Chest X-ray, PA view. Patient: 49 years old, sex M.
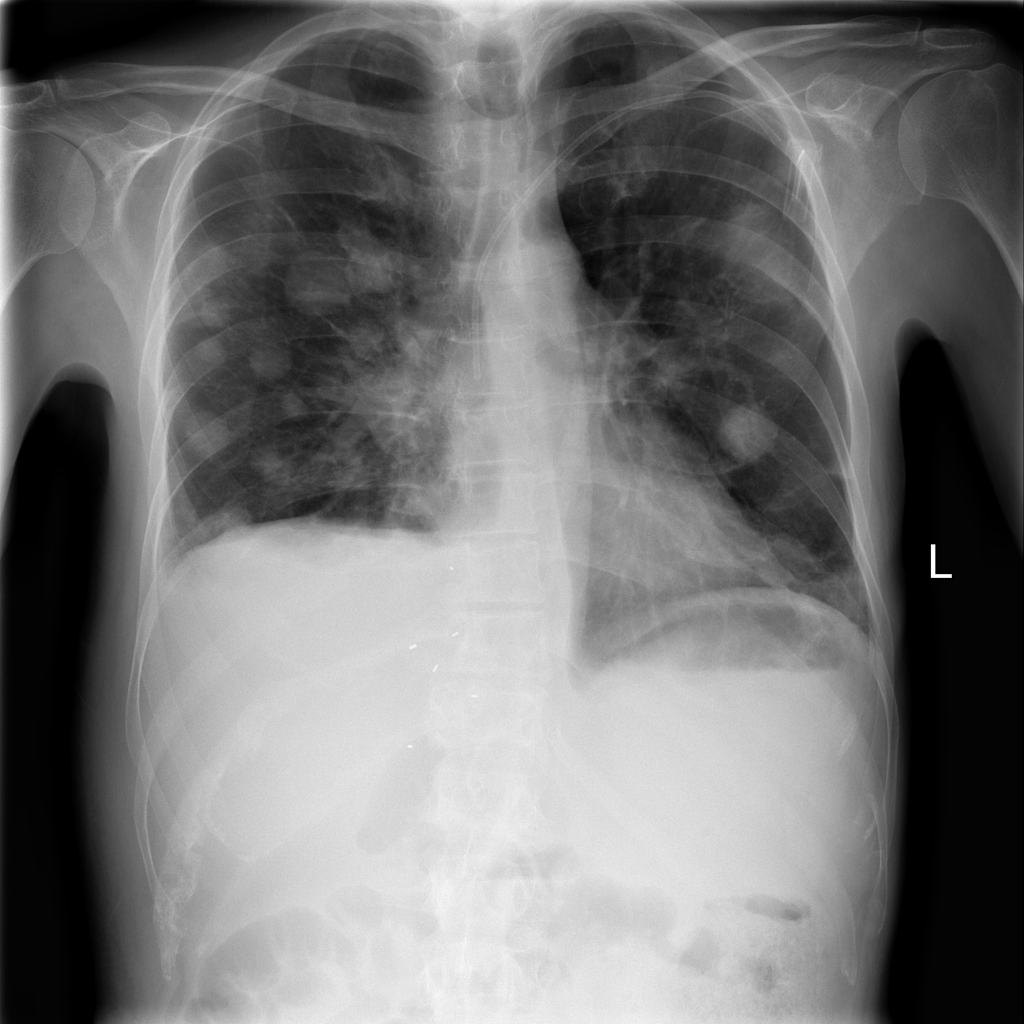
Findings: Consolidation, Nodule